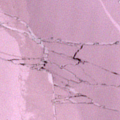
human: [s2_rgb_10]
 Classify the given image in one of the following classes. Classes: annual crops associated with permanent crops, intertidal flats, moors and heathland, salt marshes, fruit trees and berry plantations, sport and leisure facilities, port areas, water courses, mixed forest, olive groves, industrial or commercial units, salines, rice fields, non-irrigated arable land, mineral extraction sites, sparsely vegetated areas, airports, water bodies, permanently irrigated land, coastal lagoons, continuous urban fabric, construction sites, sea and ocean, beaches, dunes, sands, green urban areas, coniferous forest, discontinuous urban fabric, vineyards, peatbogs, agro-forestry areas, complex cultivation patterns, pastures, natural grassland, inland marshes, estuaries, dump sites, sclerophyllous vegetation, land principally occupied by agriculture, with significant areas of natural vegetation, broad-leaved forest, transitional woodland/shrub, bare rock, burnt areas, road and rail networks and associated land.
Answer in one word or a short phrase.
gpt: sea and ocean